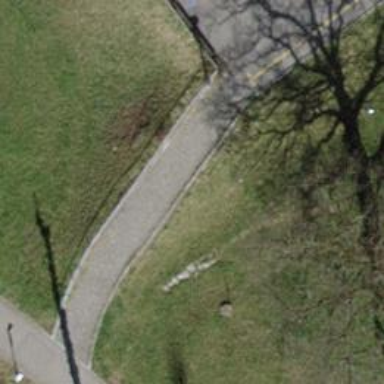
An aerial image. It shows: Footway with surface made of sett.